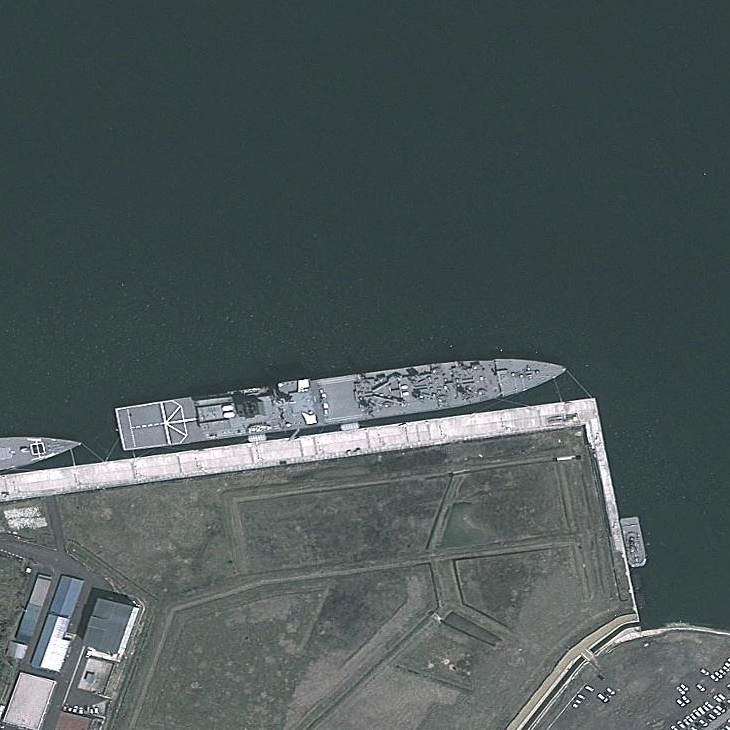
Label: cruiser